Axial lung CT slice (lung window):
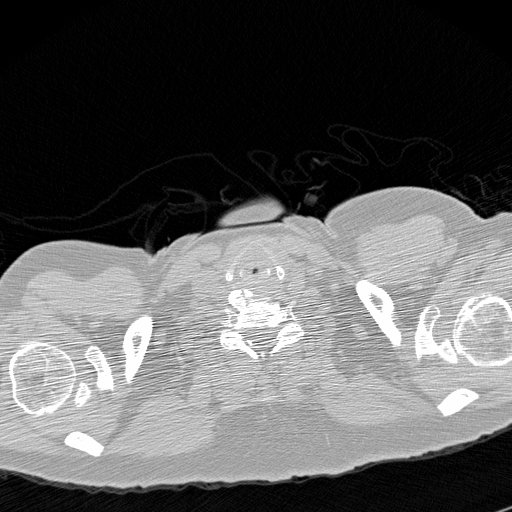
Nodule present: no